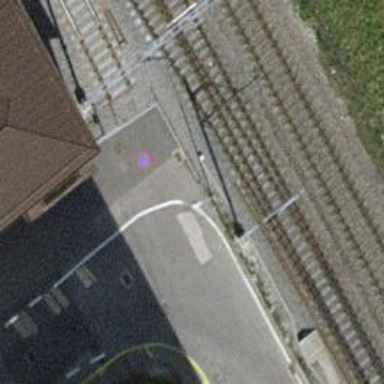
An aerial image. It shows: Railway spur service.